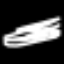
Label: leaf